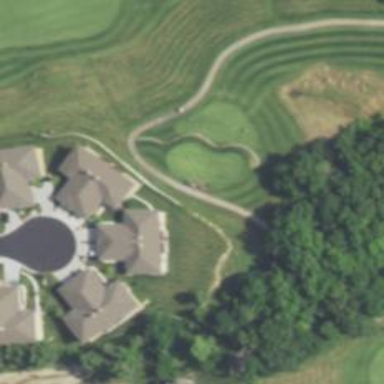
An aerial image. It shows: Path for golf carts.